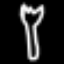
Label: fork